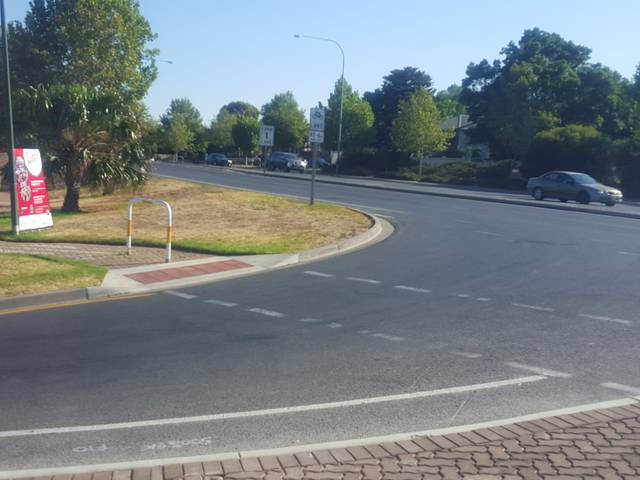
Region: Australia
Coordinates: -34.897, 138.585